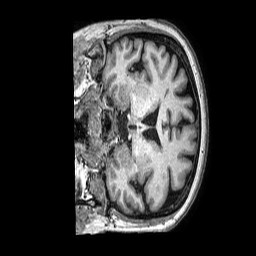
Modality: T1w
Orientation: coronal
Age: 51
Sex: female
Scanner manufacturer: philips
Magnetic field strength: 3 T
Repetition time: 0.006795 s
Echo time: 0.003123 s